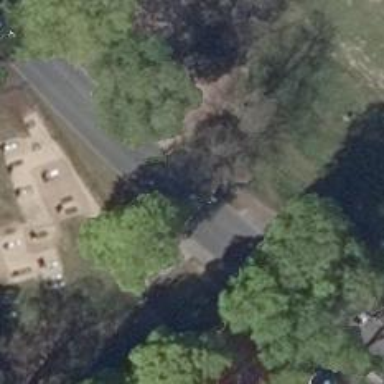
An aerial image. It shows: Asphalt road classified as tertiary.